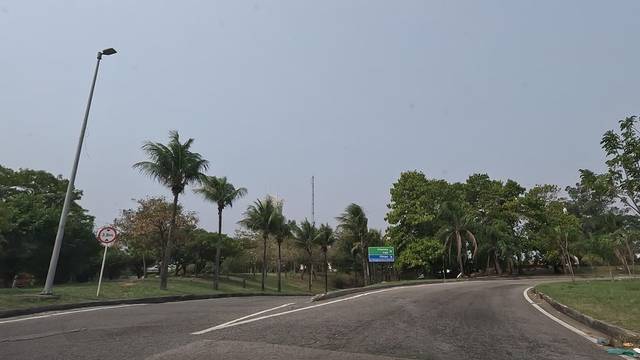
Region: Brazil
Coordinates: -22.877, -43.275